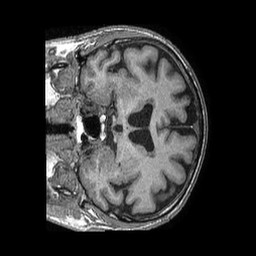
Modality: T1w
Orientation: coronal
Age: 68
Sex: male
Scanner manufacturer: philips
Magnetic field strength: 1.5 T
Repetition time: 0.007535 s
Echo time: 0.003429 s